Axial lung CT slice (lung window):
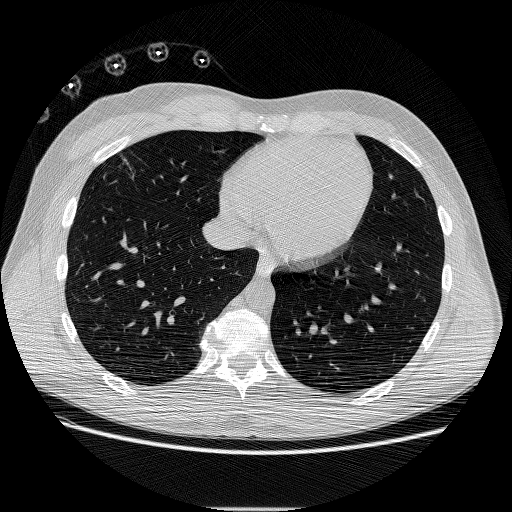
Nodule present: no